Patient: sex M, age 37
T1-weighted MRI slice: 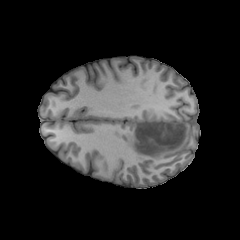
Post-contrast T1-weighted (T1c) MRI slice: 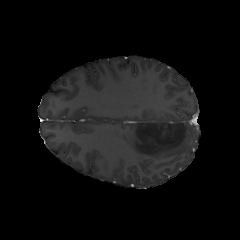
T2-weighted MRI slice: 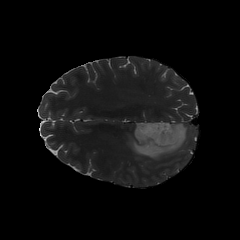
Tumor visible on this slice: yes
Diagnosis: Astrocytoma, IDH-mutant
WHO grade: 2